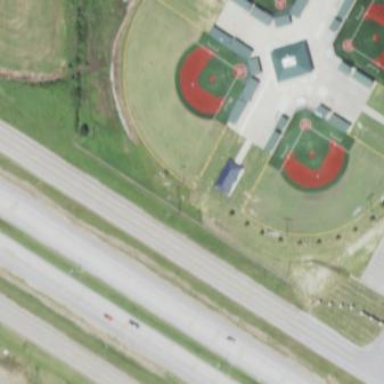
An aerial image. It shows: Baseball pitch for leisure land activities.